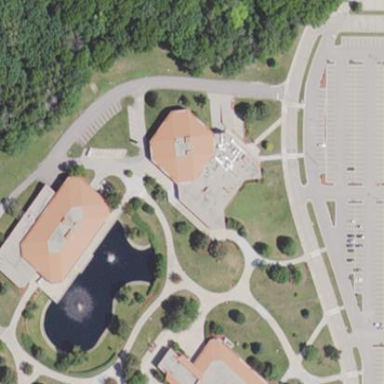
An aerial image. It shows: College building.